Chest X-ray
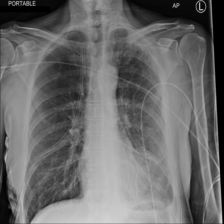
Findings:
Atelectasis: negative
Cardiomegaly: negative
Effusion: positive
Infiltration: negative
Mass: negative
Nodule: negative
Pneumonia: negative
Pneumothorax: negative
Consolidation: negative
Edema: negative
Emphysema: negative
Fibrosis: negative
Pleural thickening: positive
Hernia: negative